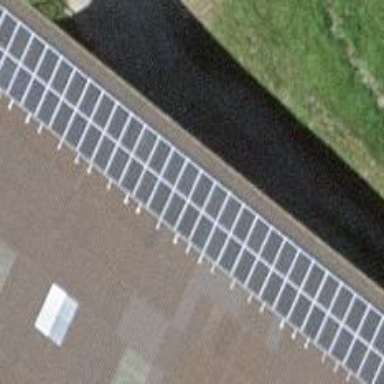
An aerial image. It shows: Solar power generator utilizing photovoltaic technology with solar photovoltaic panels.